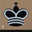
Piece: bK